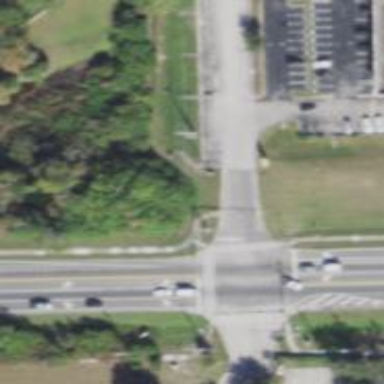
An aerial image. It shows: Marked road crossing.